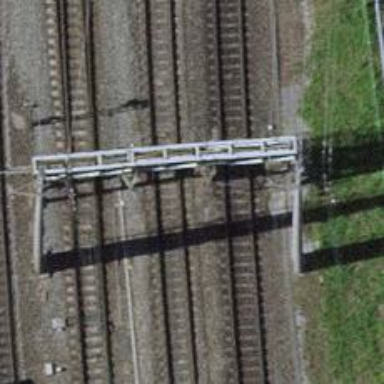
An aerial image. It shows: Railway signal.